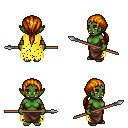
a pixel art fantasy rpg character, female body template, orc, green skin, yellow tattered cape, robe skirt, dark blonde ponytail hairstyle, leather bracers, spear, four views (front, back, left, right), 2x2 character sprite sheet, small pixel art, hard edges, no anti-aliasing